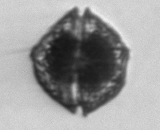
Label: Alexandrium_catenella